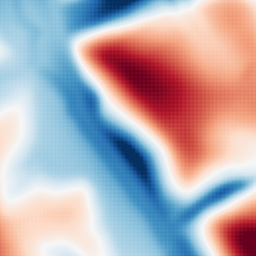
Category: multiscale
Decomposition family: dog
Decomposition parameters: sigma_low: 5
sigma_high: 50
Upsampling method: sinc_blackman
Upsampling parameters: scale: 8
kernel_size: 16
Upsampling scale: 8